Aerial crown-view tile of a tropical tree (Barro Colorado Island, Panama), acquired 20241112:
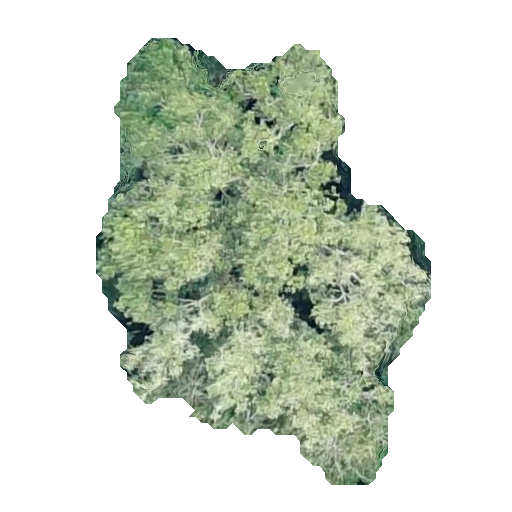
Species: Guapira myrtiflora
GBIF accepted scientific name: Guapira myrtiflora
Crown area: 155.854 m²